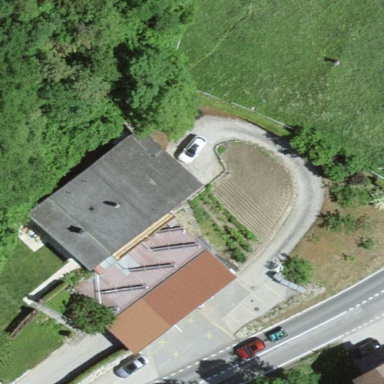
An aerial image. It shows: Residential building.